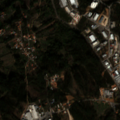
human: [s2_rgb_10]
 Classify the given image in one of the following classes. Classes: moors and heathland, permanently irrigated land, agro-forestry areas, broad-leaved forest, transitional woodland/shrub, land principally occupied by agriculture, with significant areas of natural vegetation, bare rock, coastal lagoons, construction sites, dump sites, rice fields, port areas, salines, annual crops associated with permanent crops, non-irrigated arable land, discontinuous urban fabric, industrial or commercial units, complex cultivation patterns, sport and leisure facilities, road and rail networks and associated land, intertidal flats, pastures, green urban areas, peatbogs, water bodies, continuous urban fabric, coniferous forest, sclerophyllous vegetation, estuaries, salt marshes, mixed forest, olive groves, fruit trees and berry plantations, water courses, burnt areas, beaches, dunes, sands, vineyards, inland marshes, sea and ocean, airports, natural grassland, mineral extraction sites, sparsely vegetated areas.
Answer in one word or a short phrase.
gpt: industrial or commercial units, land principally occupied by agriculture, with significant areas of natural vegetation, broad-leaved forest, coniferous forest, transitional woodland/shrub